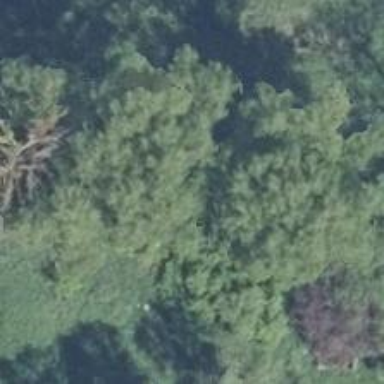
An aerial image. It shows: Broadleaved tree with lush leaves.